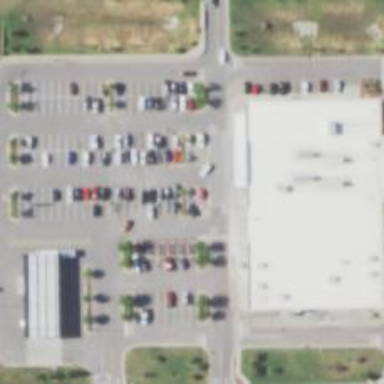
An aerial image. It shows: Parking space is available.